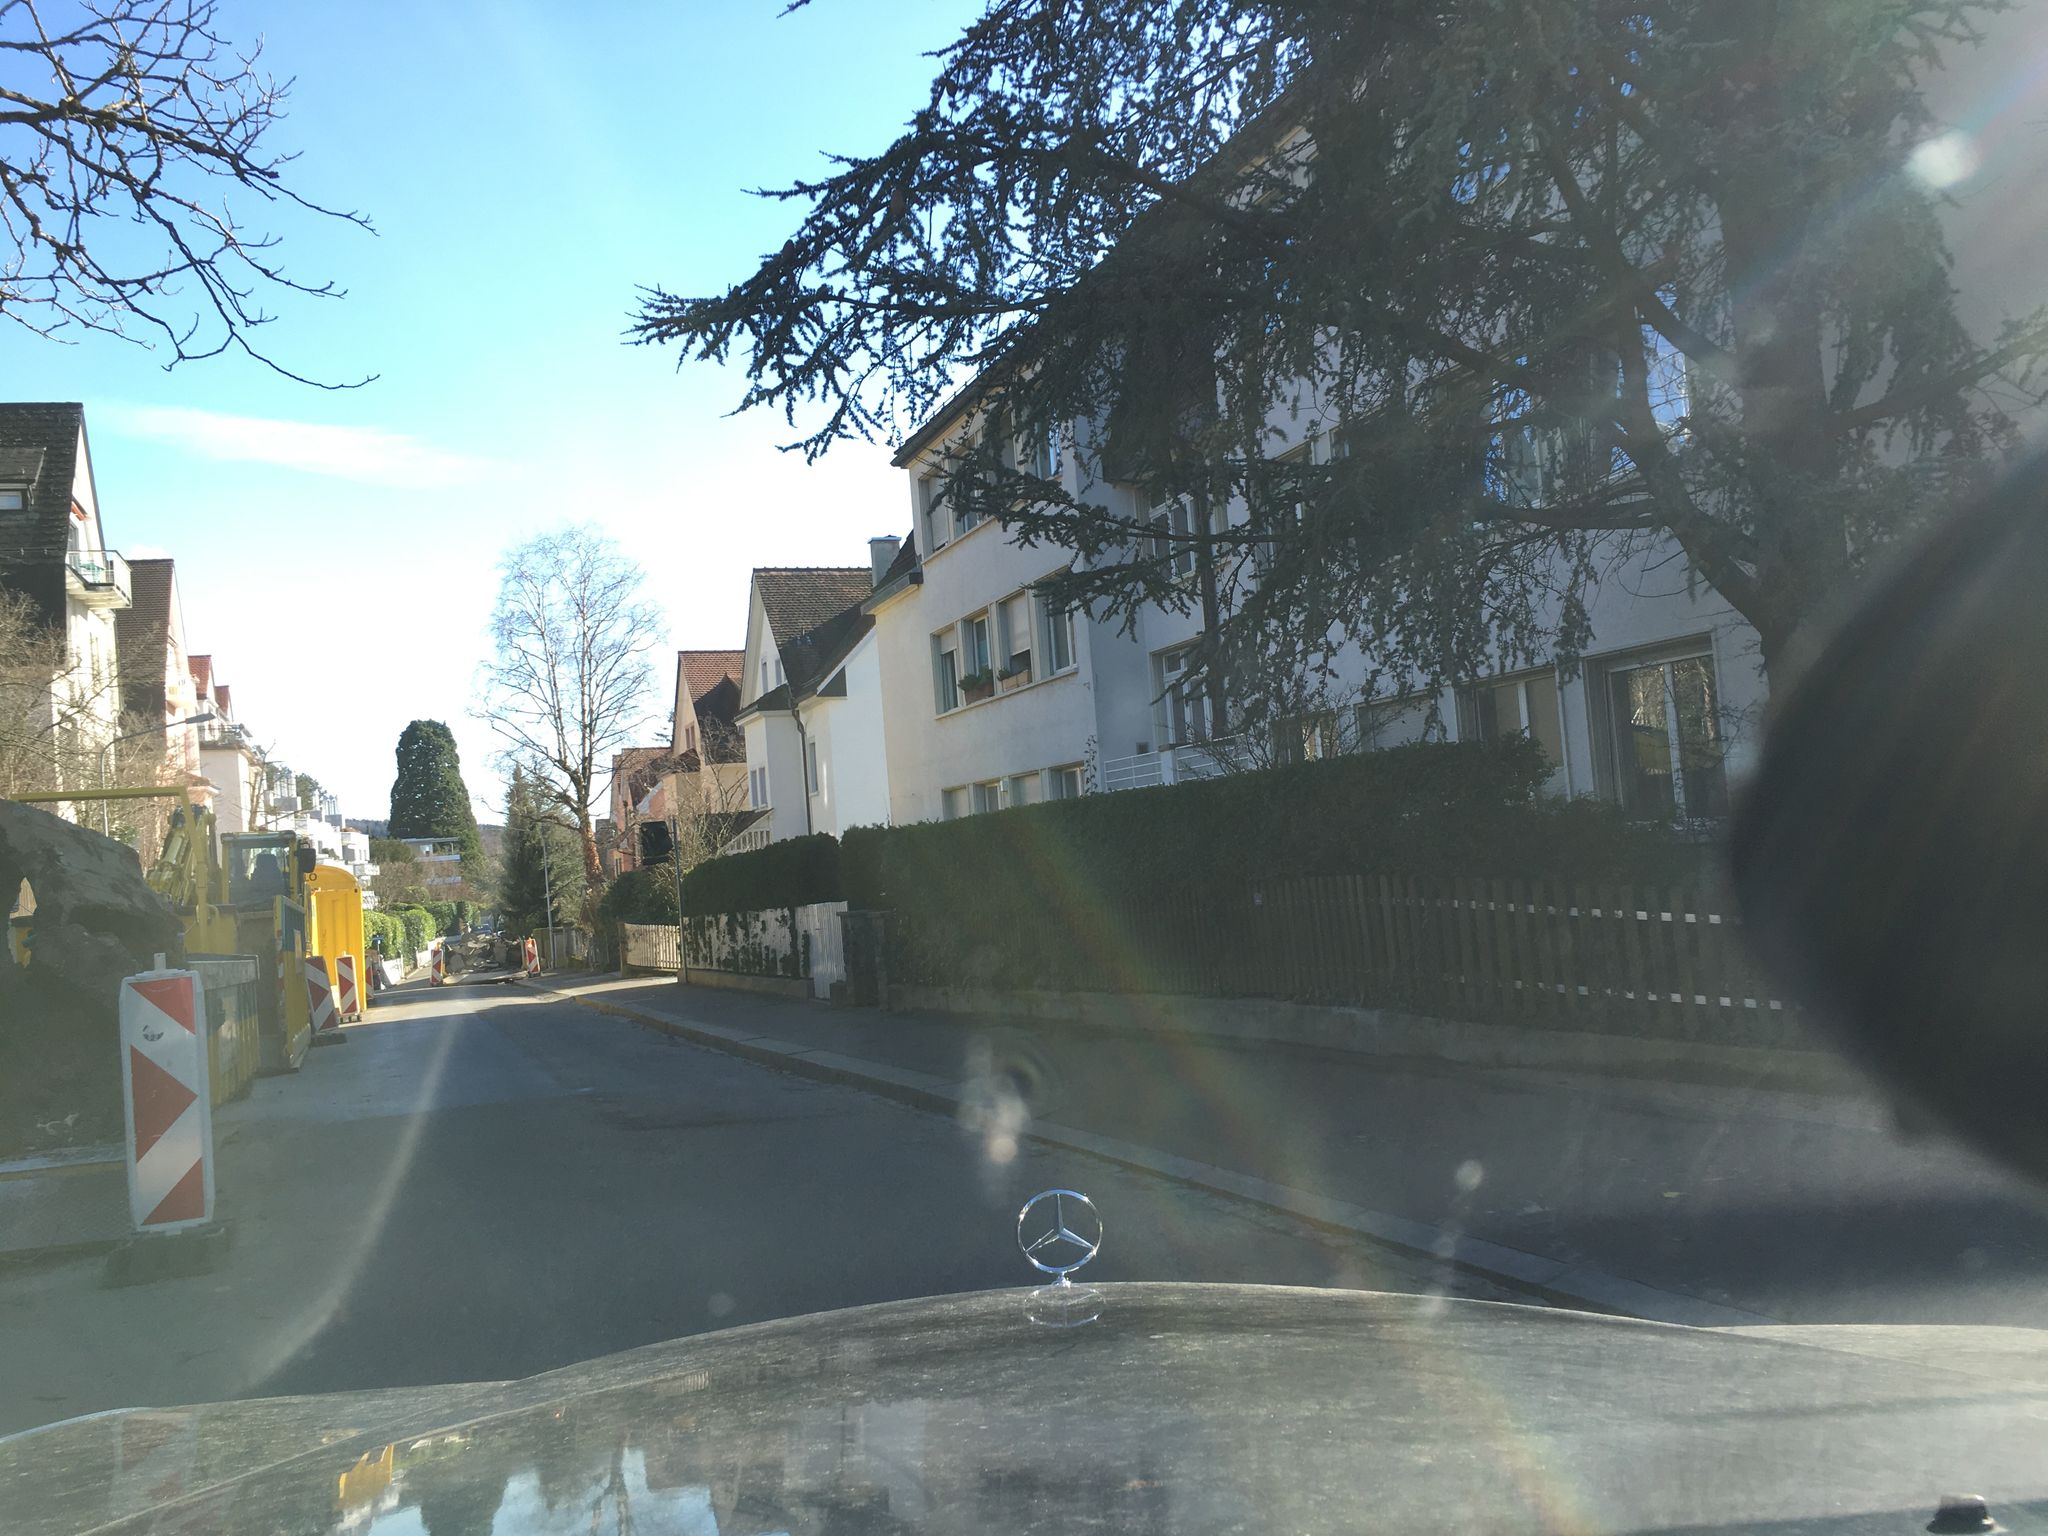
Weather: clear
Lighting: day
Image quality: good
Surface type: driving surface
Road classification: residential
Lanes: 1
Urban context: urban centre
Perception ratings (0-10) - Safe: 5.06, Lively: 5.47, Beautiful: 4.84, Boring: 3.9, Depressing: 2.52, Wealthy: 8